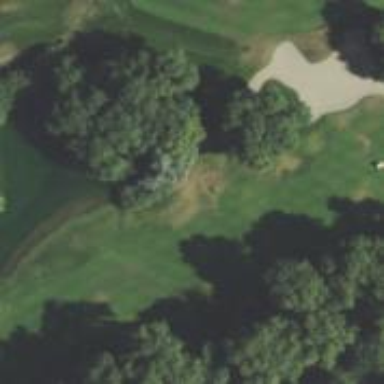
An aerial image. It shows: Grassy area designated as golf fairway.